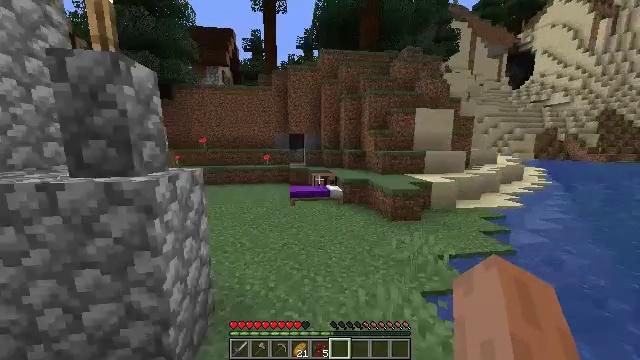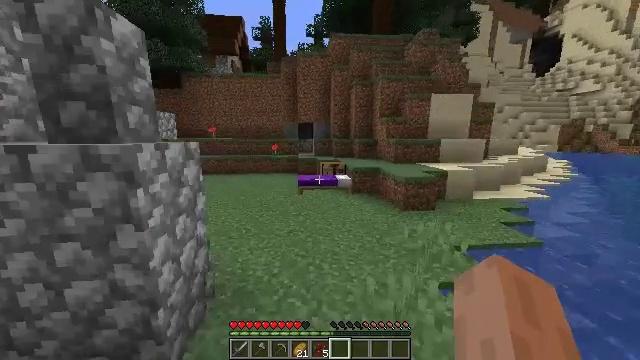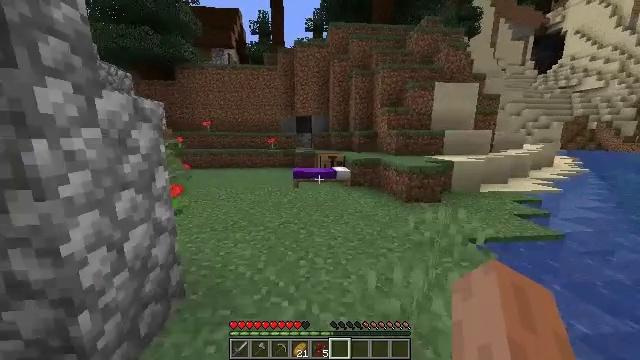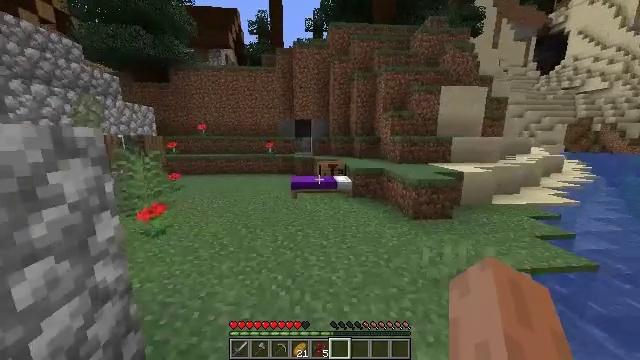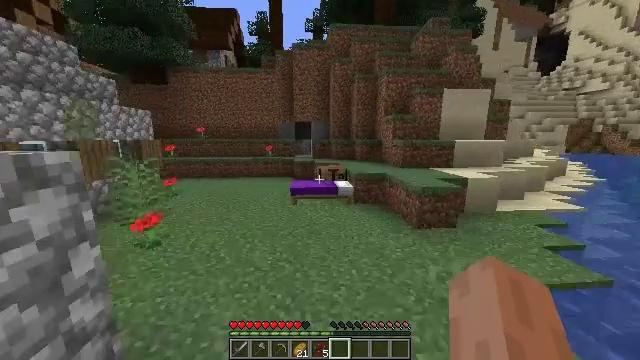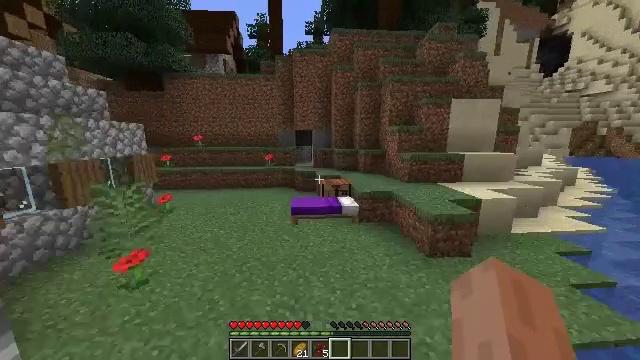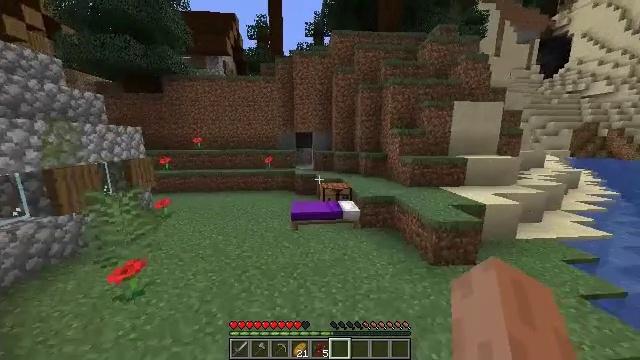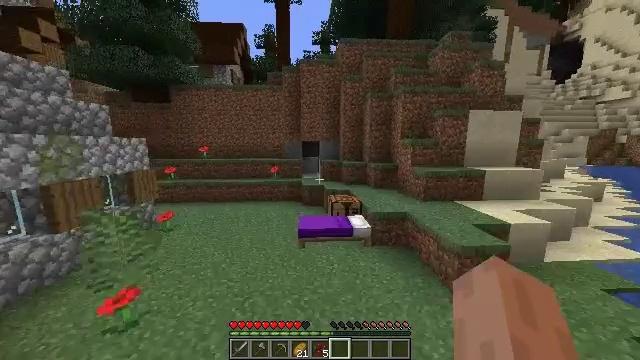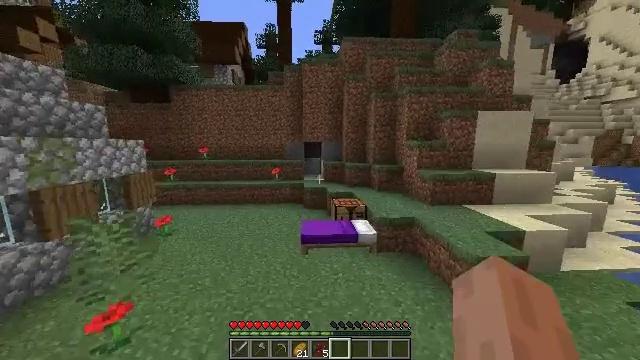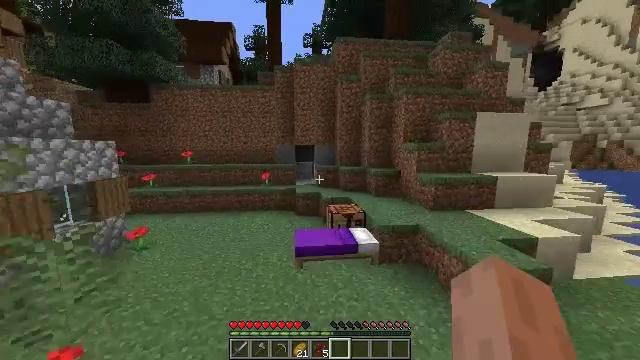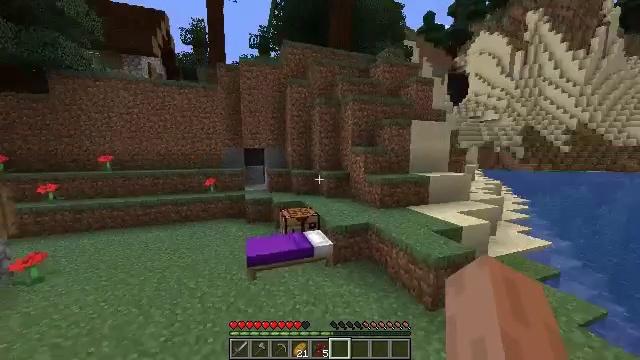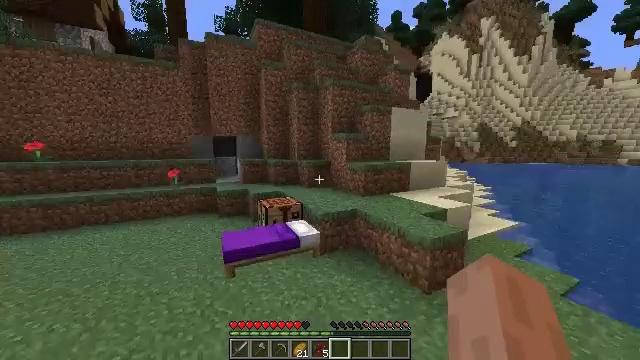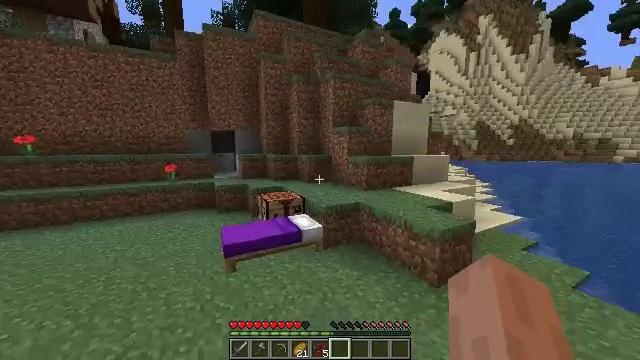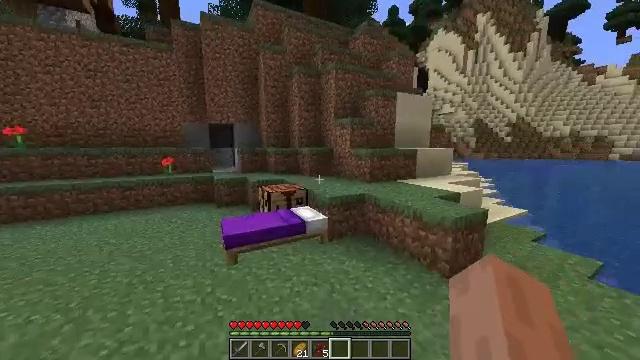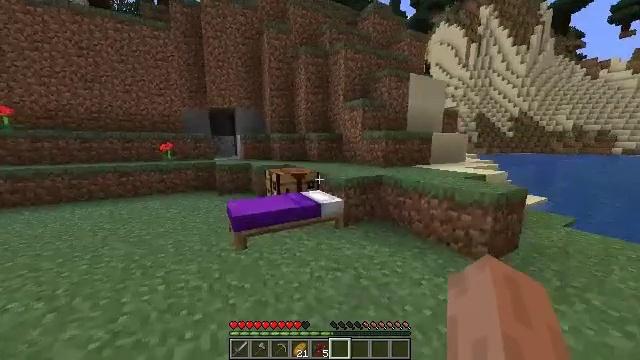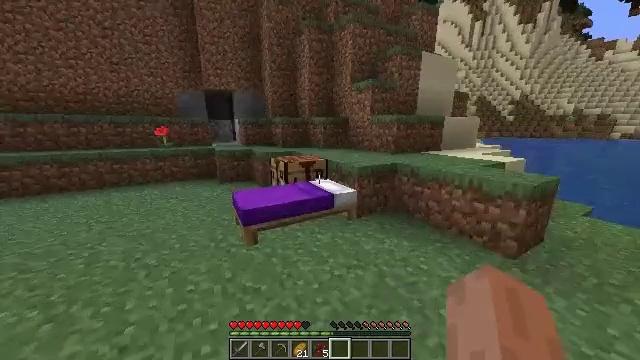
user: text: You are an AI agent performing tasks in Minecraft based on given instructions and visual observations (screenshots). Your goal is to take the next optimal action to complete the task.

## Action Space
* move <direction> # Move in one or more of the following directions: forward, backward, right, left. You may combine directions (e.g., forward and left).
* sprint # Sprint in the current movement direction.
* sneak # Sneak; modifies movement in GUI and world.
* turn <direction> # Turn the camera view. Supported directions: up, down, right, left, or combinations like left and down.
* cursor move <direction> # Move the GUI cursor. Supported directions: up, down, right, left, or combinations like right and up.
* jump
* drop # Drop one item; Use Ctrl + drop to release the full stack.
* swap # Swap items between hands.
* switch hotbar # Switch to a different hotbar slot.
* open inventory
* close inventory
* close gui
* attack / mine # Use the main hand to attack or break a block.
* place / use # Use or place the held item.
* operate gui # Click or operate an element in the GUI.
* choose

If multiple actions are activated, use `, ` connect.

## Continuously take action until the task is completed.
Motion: motion action
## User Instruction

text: Take down the purple bed.
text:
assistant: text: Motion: move forward, turn left and down, jump
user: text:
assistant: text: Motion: move forward, jump
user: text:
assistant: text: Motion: move forward and move left, jump
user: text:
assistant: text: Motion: move forward and move left, jump
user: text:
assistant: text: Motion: move forward and move left, jump
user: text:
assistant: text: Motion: move forward and move left
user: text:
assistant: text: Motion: move forward and move left, turn left and up
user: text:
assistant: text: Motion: move forward and move left
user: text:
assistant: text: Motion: move forward and move left, turn right and up
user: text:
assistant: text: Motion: move forward and move left, turn right and up
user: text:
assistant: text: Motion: move forward and move left, turn right and down
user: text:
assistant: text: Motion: move forward and move left
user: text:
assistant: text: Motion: move forward and move left
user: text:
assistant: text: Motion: move forward and move left
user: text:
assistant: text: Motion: move forward and move left, turn down
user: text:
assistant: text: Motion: move forward and move left, turn down
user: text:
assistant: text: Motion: move forward and move left
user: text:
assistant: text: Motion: move forward and move left
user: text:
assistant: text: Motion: no_op
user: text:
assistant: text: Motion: turn right
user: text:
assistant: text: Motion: no_op
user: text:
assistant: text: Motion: no_op
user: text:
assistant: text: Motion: no_op
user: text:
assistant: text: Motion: turn right
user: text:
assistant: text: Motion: turn right and down
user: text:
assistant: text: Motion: turn right
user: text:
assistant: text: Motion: turn right
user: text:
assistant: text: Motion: move left, turn right
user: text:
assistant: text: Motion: move left, turn right
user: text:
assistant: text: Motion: move left, turn right